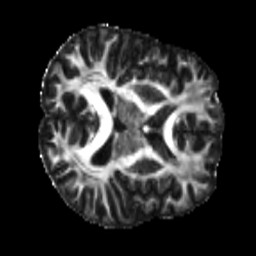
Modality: FA
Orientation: axial
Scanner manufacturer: siemens
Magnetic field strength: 3 T
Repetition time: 4 s
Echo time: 0.0594 s